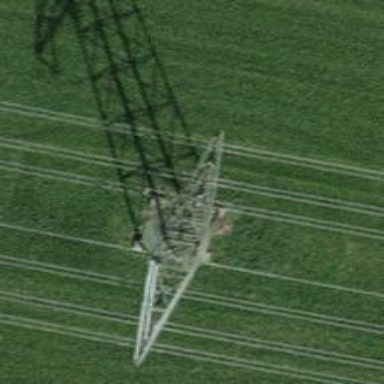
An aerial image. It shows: Power tower.